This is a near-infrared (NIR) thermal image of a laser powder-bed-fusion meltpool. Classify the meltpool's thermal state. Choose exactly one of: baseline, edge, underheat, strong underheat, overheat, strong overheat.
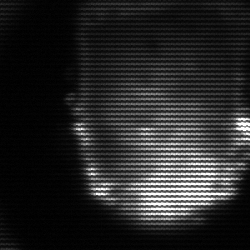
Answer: baseline